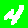
Digit: 4